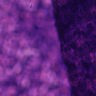
Metastatic tissue present: yes